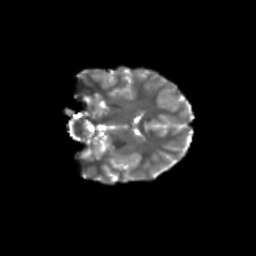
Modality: T2w
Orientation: coronal
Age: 10
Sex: male
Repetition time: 9.512 s
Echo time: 0.089 s